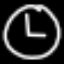
Label: clock